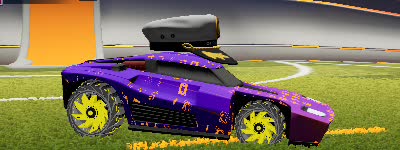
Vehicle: breakout